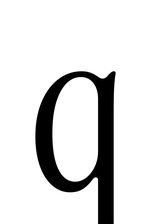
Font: InstrumentSerif-Regular